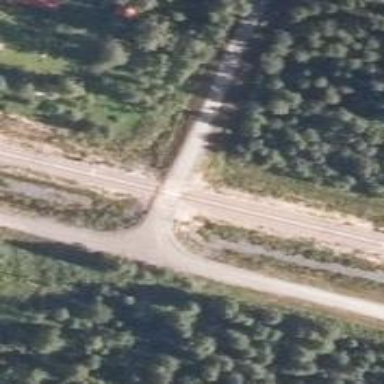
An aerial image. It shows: Level crossing with lights and saltire.